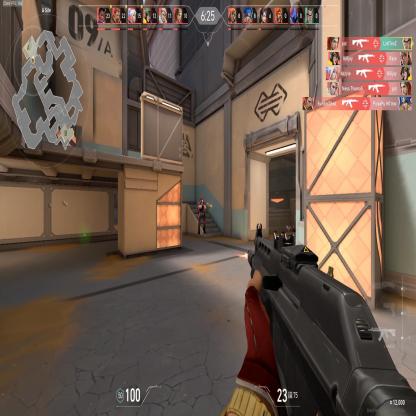
Label: enemy